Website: crate-barrel
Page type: billing-address
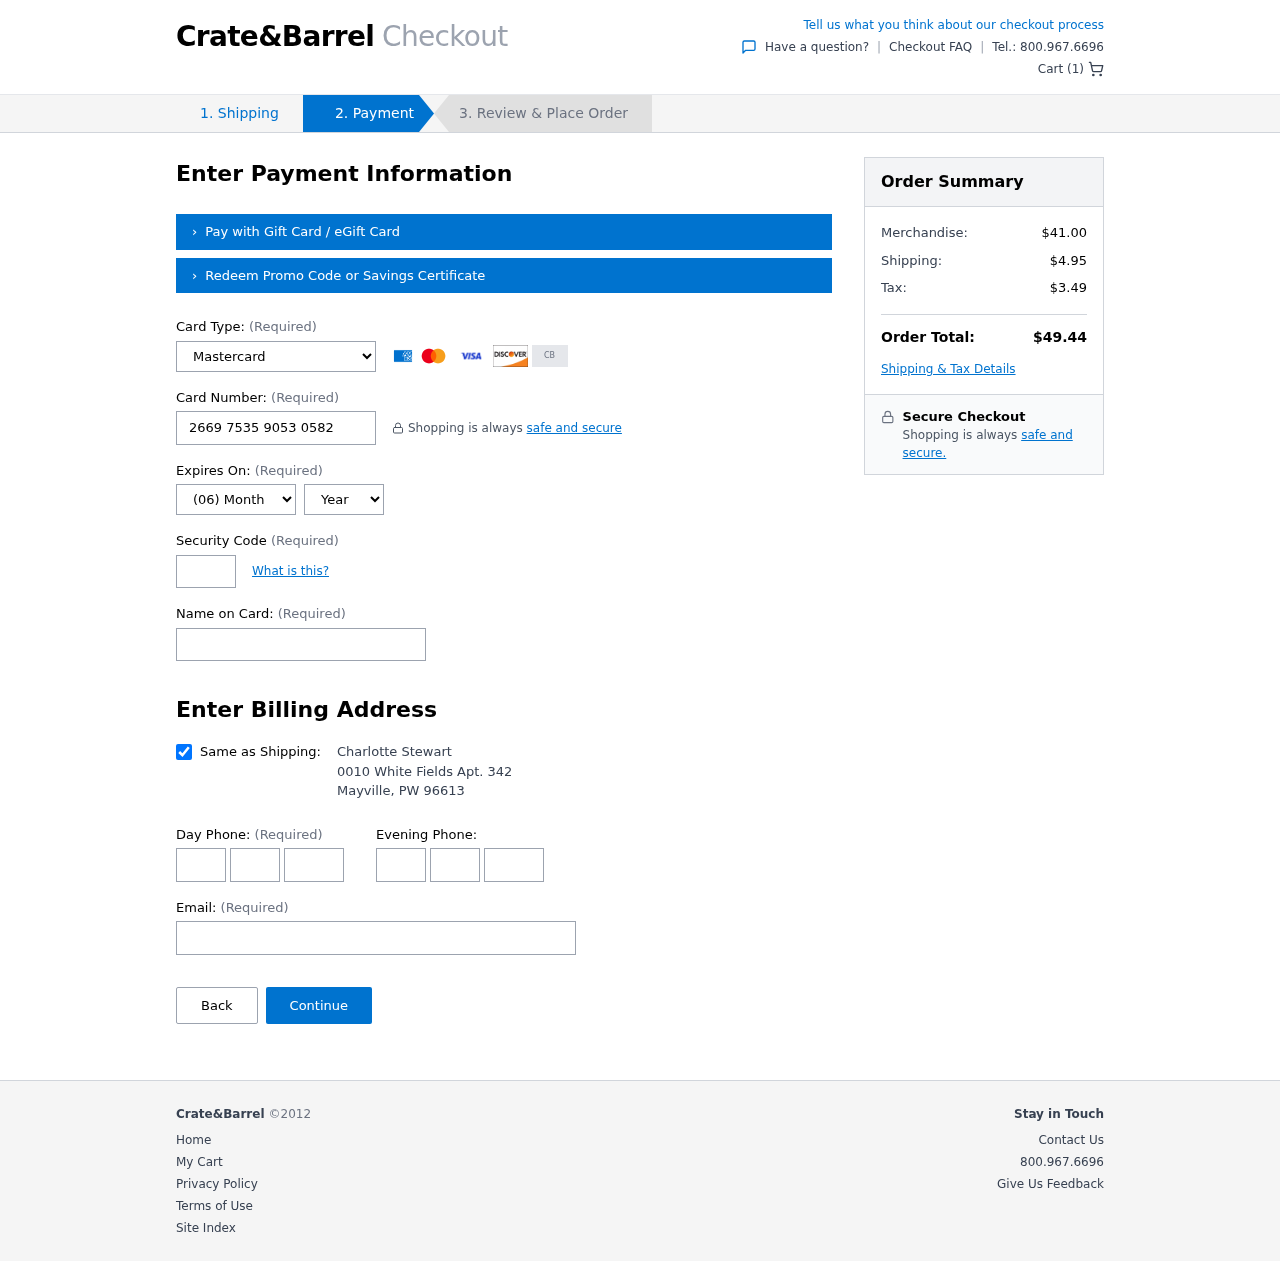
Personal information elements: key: PII_CARD_CVV
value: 704
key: PII_CARD_EXPIRY_MONTH
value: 06
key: PII_CARD_EXPIRY_YEAR
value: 26
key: PII_CARD_NUMBER
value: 2669 7535 9053 0582
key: PII_CARD_TYPE
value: Mastercard
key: PII_CITY
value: Mayville
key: PII_EMAIL
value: charlotte_stewart@hotmail.com
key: PII_FULLNAME
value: Charlotte Stewart
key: PII_PHONE_AREA
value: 366
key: PII_PHONE_PREFIX
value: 987
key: PII_PHONE_SUFFIX
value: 7309
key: PII_POSTCODE
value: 96613
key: PII_STATE_ABBR
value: PW
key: PII_STREET
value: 0010 White Fields Apt. 342
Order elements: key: ORDER_NUM_ITEMS
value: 1
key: ORDER_SUBTOTAL
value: $41.00
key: ORDER_SHIPPING_COST
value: $4.95
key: ORDER_TAX
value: $3.49
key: ORDER_TOTAL
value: $49.44